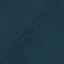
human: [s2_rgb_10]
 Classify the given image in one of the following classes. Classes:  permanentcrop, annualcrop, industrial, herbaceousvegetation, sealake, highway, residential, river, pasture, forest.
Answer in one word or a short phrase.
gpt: Forest